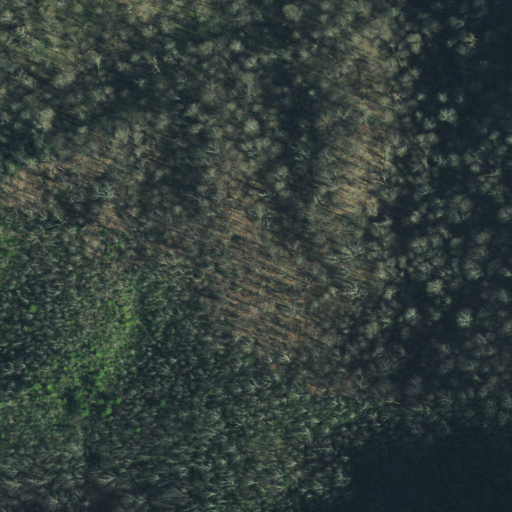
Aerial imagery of cliff(s) in Tennessee named Cat Stairs containing mixed forest and deciduous forest